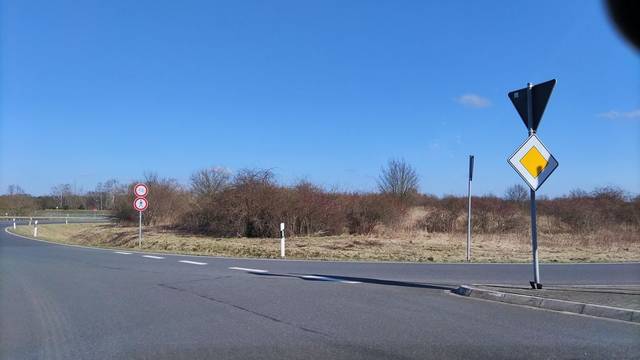
Region: Germany
Coordinates: 52.962, 10.586